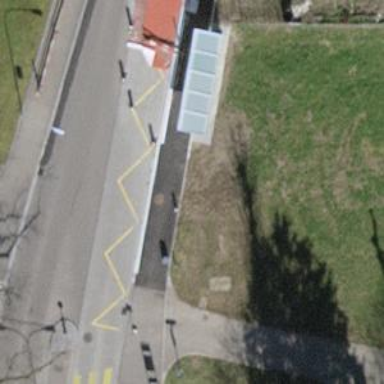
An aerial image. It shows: Bench for seating.